Aerial crown-view tile of a tropical tree (Barro Colorado Island, Panama), acquired 20250317:
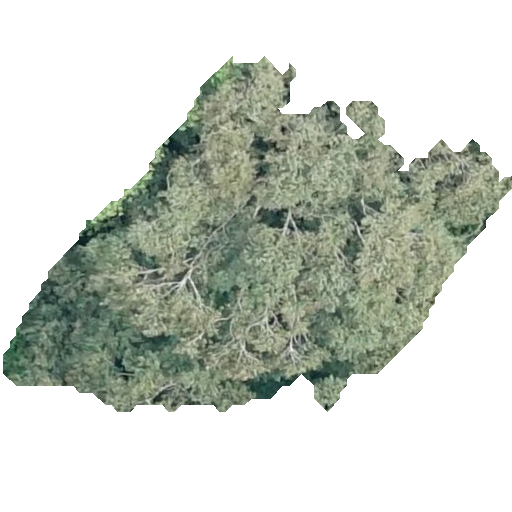
Species: Luehea seemannii
GBIF accepted scientific name: Luehea seemannii
Crown area: 156.993 m²